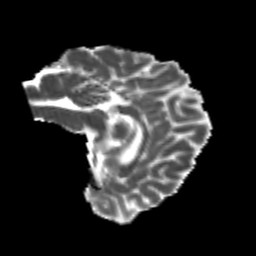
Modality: MD
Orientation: sagittal
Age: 20
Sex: female
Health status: healthy
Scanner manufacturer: philips
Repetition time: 7.388 s
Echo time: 0.08599 s